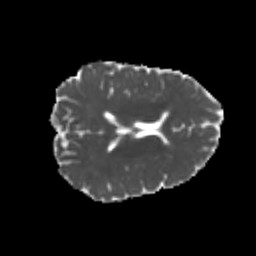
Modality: MD
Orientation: axial
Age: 19
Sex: female
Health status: healthy
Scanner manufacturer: philips
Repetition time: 7.389 s
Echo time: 0.08599 s